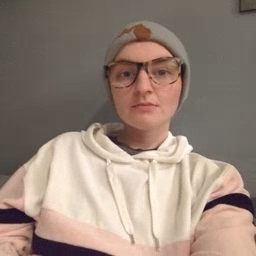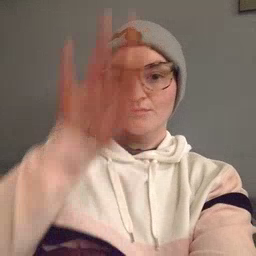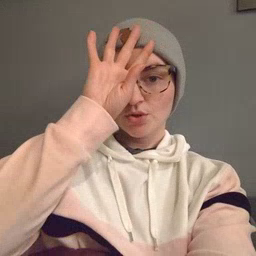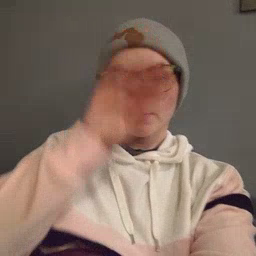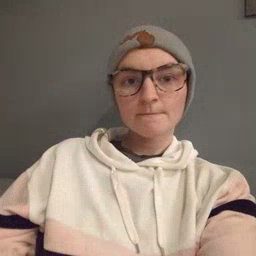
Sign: fireman